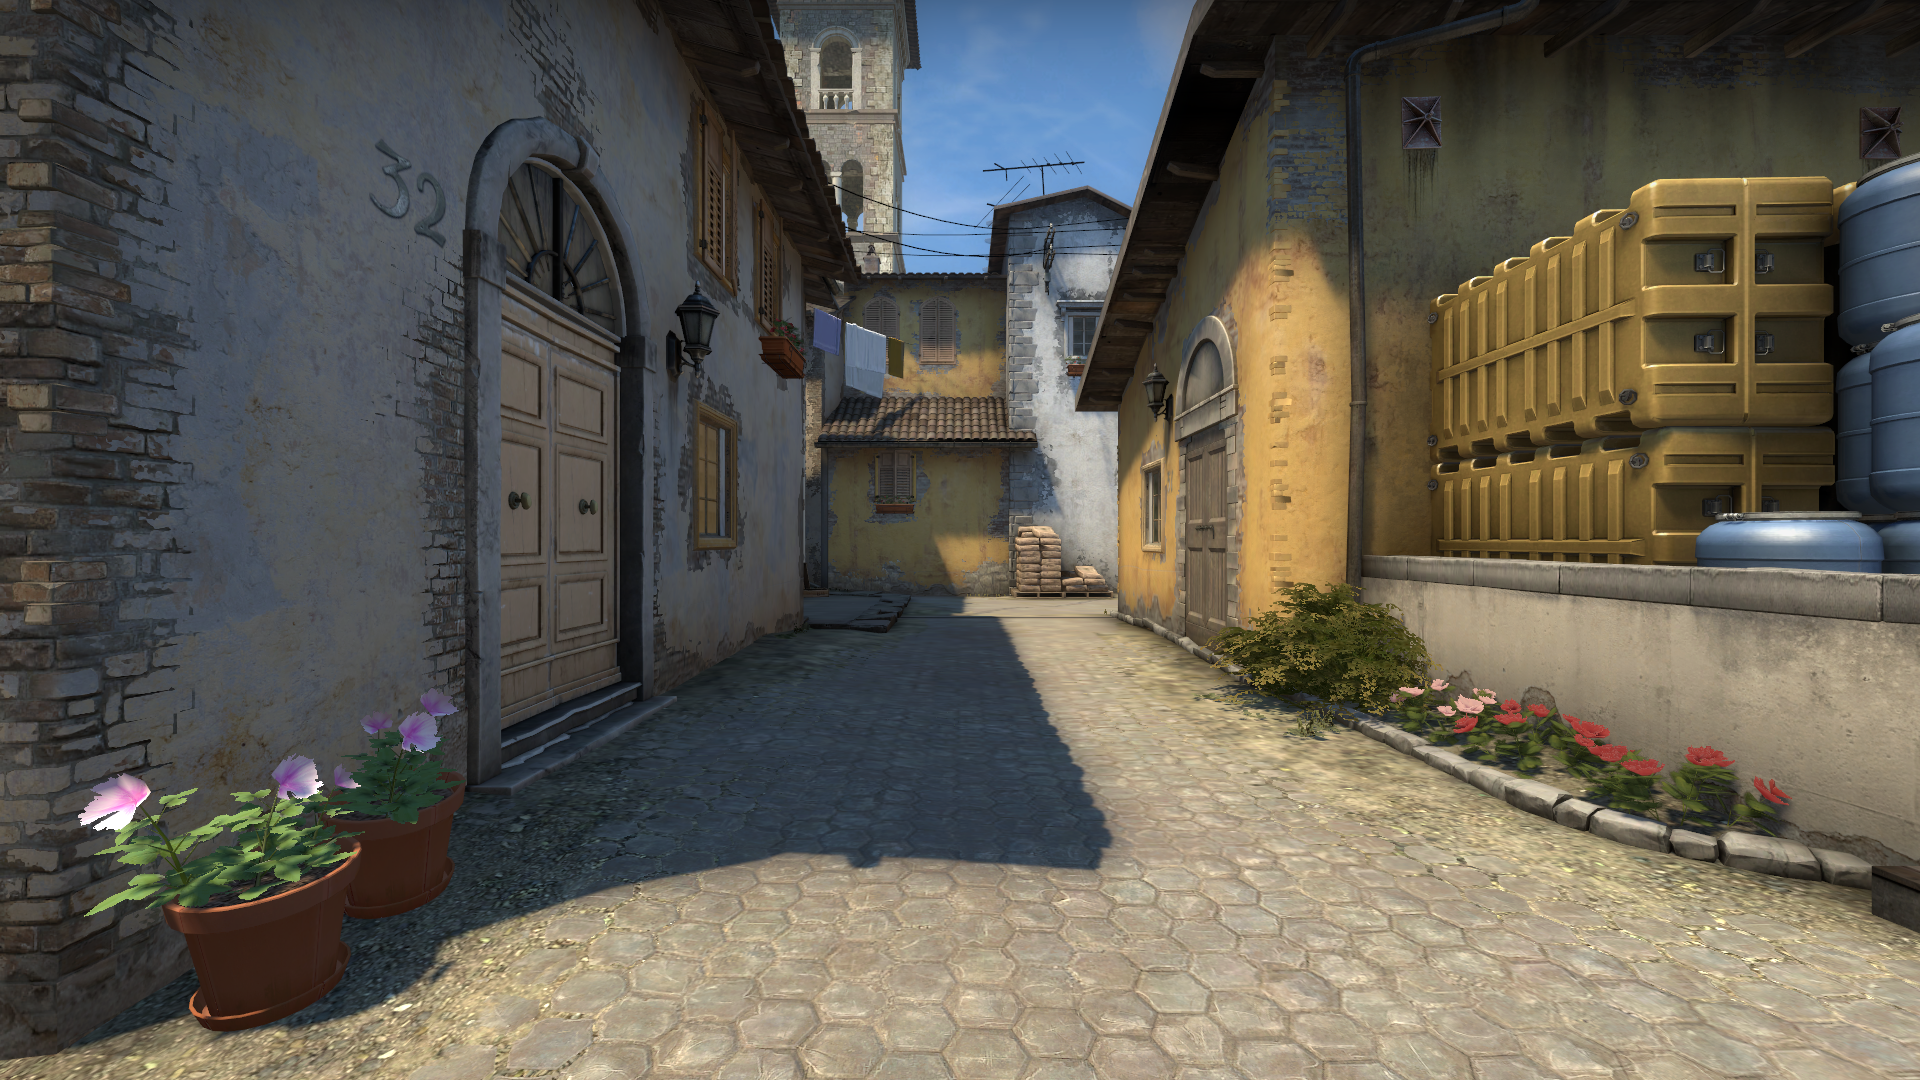
Map: de_inferno